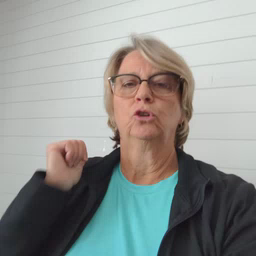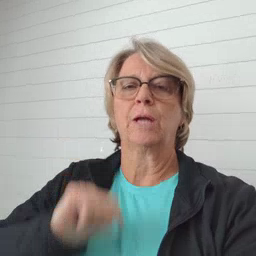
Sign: jacket